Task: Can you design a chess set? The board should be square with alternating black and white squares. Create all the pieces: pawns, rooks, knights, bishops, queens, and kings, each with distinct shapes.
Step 3649:
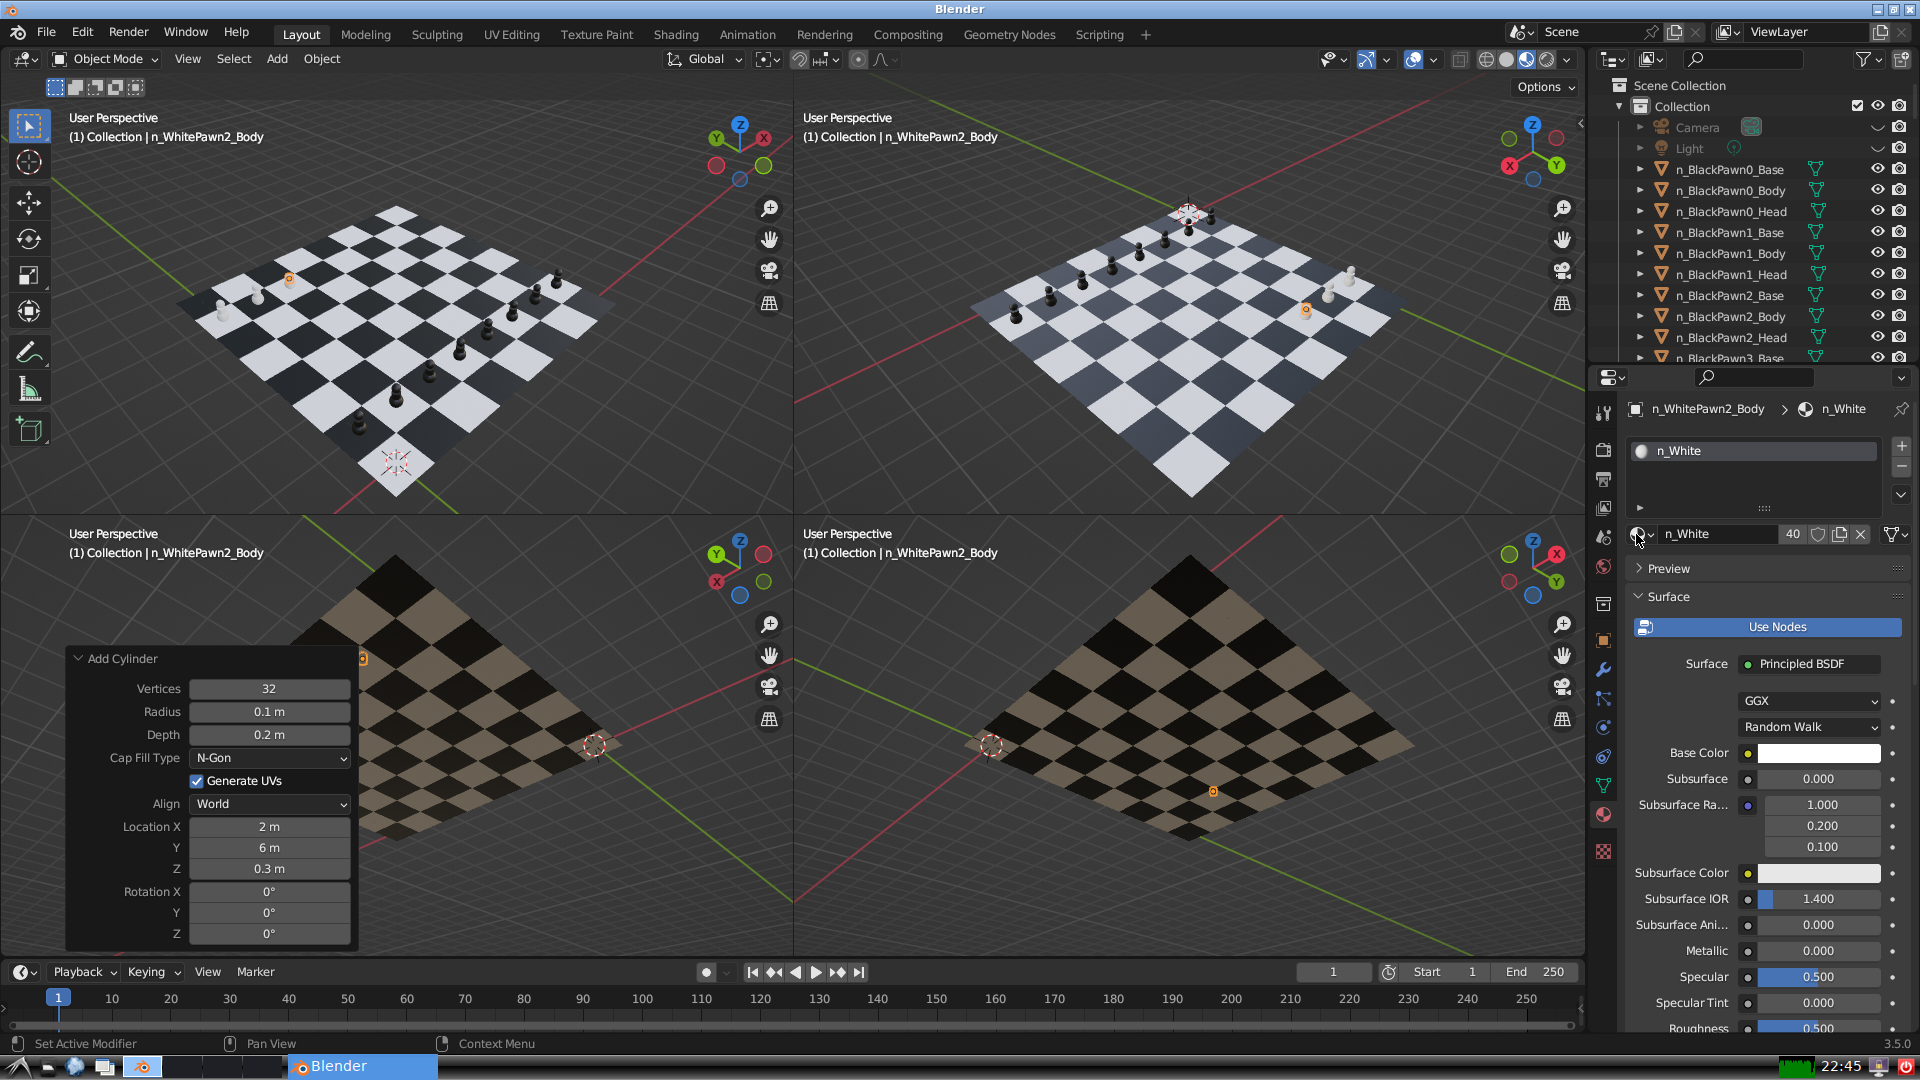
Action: {"mouse_move": [278, 58]}